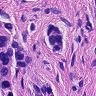
Metastatic tissue present: yes